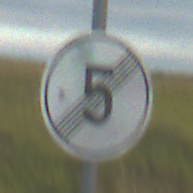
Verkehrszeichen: EndeGeschwindigkeit5
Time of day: SunriseSunset
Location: Outdoor (RoadRail)
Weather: PartlyCloudy
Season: NotSpecified
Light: Natural